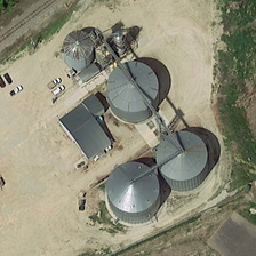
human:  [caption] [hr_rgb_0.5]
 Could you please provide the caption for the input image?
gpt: There is a huge chemical building on the ground.

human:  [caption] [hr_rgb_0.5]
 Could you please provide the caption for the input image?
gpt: There is a huge chemical building on the ground.

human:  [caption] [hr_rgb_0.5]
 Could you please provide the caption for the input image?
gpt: There are many cars parked in the middle of the lawn.

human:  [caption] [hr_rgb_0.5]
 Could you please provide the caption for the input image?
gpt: There is a huge chemical building on the earth.

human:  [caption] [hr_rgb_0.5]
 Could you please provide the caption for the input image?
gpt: Many cars were parked in the middle of the lawn.